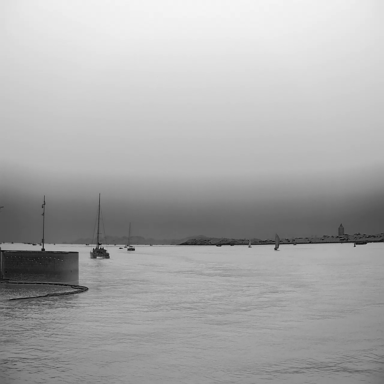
There are two container_ships in the infrared image.